Question: In my edmx model are 2 related tables: Challenge and ChallengeNote (has FK back to ChallengeID)
I can do this in breeze all day long
'var qry = dataservice.getQuery("Challenges");'
However, this fails every time:
'var qry = dataservice.getQuery("Challenges").expand("ChallengeNotes");'
The searchFailed is called and is the only error information in the console.
'''
return dataservice.execute(qry.inlineCount(true))
.then(seachSucceeded)
.fail(searchFailed);
'''
- - -
Here's related answered question, but I was already following (unless I missed something) the answer's solution (and why I have the 2 context.Configuration settings in my ContextProvider).
<URL>
Here's another similar question that's been unanswered <URL>
Here's my provider code (want to use the BeforeSaveEntity override further on in the project):
'''
public class ModelProvider : EFContextProvider<ModelEntities>
{
public ModelProvider()
: base()
{
this.Context.Configuration.LazyLoadingEnabled = false;
this.Context.Configuration.ProxyCreationEnabled = false;
}
}
'''
Here's my controller code:
'''
[BreezeController]
public class DataController : ApiController
{
readonly ModelProvider _contextProvider = new ModelProvider();
[HttpGet]
public string Metadata()
{
return _contextProvider.Metadata();
}
[Queryable(AllowedQueryOptions = AllowedQueryOptions.All)]
[HttpGet]
public IQueryable<Challenge> Challenges()
{
return _contextProvider.Context.Challenges.Include(x => x.ChallengeNotes);
}
[HttpPost]
public SaveResult SaveChanges(JObject saveBundle)
{
return _contextProvider.SaveChanges(saveBundle);
}
[HttpGet]
public IQueryable<ChallengeNote> ChallengeNotes()
{
return _contextProvider.Context.ChallengeNotes;
}
}
'''
When I browse to the URL, it's including the related entity:
'http://localhost:53644/breeze/data/Challenges?$filter=Active%20eq%20true&$top=10&$expand=ChallengeNotes&$inlinecount=allpages'
Here is the data coming from the Controller

At this point all things, imo, are pointing to Breeze configuration on either the Server or Client.
TIA
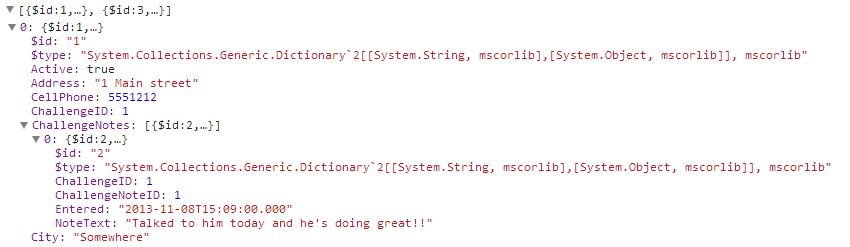
Answer: Breeze absolutely does support this, but you do need to make sure that your Entity Framework model is set up correctly. Take a look at the DocCode sample in the Breeze zip for a number of examples of using both expand (client side) or EF include (server side) clauses.
One guess about your problem is that you are using the Breeze camelCasing naming convention and therefore your "expand" clause should be
'''
var qry = dataservice.getQuery("Challenges").expand("challengeNotes");
'''
i.e. "challengeNotes" (note the casing) is the name of the client side property that corresponds to a server side property of "ChallengeNotes". To clarify, "expand" clauses take the names of client side "properties" as parameters and property names are what are transformed as a result of the Breeze.NamingConvention.
In contrast, a query resource name i.e. "Challenges" in your example is the name of the server side resource ( as a result of marking your "Challenges" method with the [HttpGet] annotation. This name is NOT affected by the NamingConvention.
Side notes: Your example has both an expand and an Include clause. Either of these is sufficient all by itself. You do not need both. In general you can either include an "expand" clause in your client side query OR have an Entity Framework "Include" clause on the server. The advantage of the first is that you can control the expand on the client, the advantage of the second is that you can insure that every query for a specified resource always fetches some related entities.
Hope this helps!